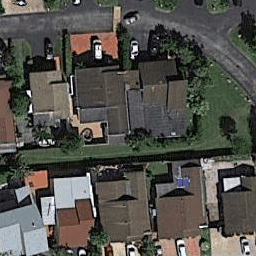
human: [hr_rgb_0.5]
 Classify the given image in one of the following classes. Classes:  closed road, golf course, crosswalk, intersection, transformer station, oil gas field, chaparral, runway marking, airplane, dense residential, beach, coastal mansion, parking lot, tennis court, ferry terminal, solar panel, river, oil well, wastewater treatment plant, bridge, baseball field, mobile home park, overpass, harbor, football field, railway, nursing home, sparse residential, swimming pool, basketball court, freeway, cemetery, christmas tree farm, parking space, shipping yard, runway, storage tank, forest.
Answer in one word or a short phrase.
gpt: dense residential